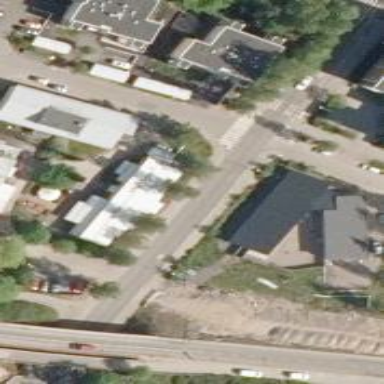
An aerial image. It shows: Asphalt footway.